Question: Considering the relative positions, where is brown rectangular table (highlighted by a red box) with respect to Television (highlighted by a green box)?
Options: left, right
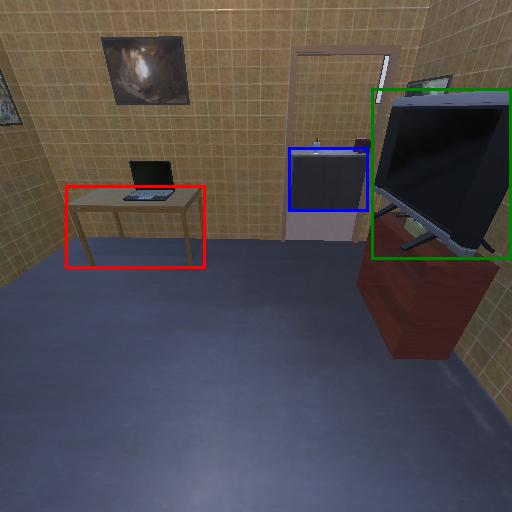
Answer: left